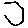
Label: hexagon